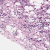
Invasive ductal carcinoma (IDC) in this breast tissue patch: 1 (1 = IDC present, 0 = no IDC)